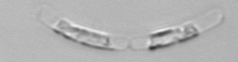
Label: Guinardia_striata